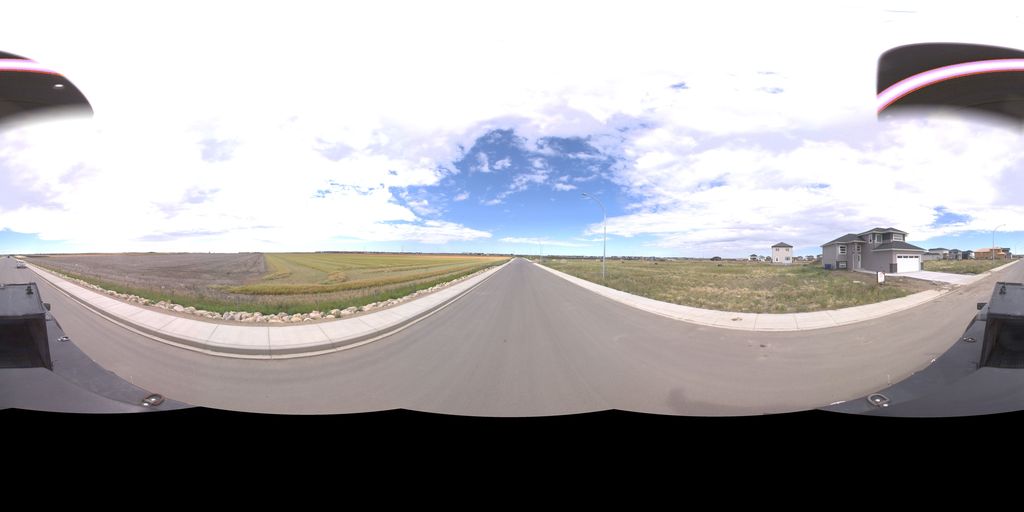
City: saskatoon